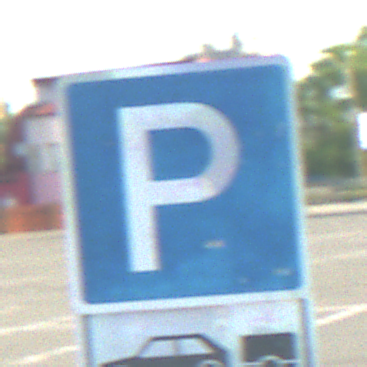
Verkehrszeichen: Parken
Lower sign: HinweisDurchSinnbild15
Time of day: MorningAfternoon
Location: Outdoor (Suburban)
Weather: PartlyCloudy
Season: NotSpecified
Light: Natural